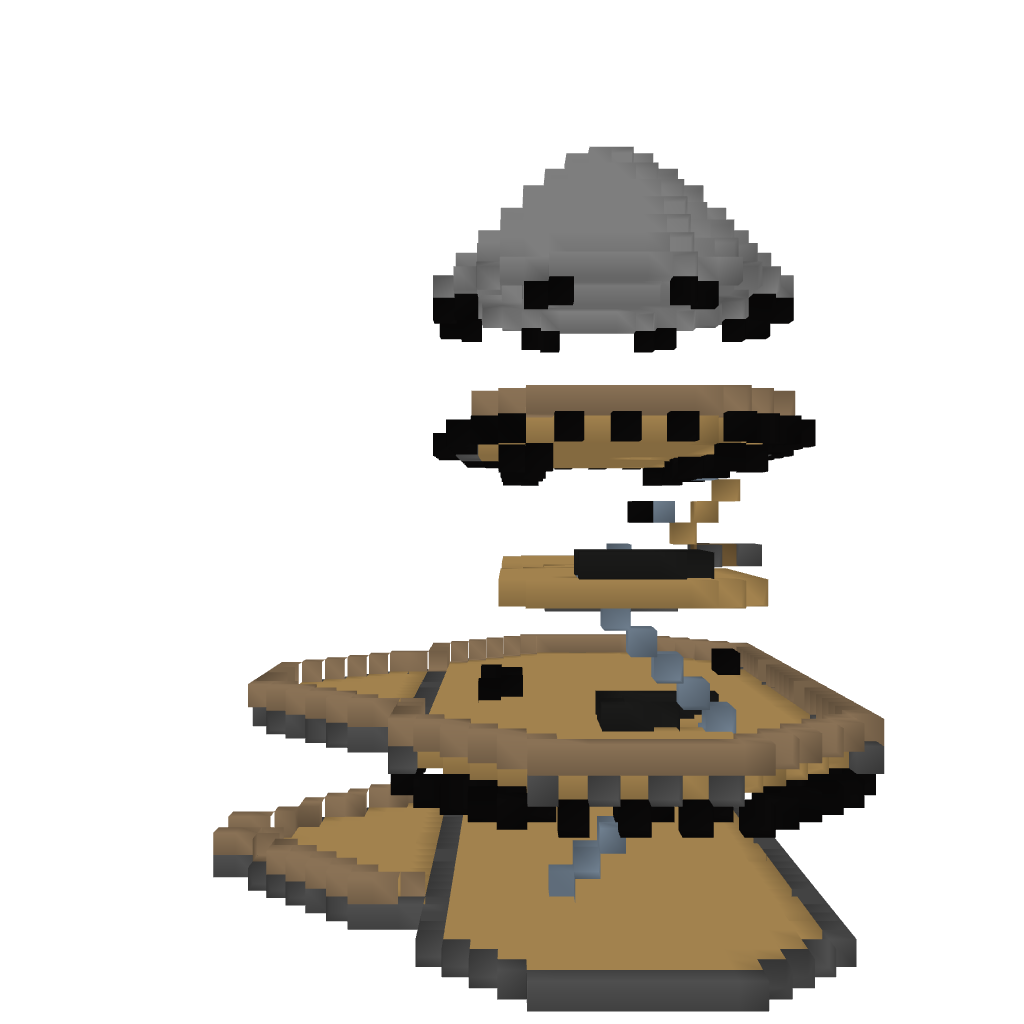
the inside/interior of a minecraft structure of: Small Mansion